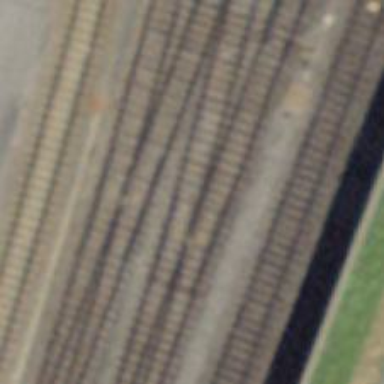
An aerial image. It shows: Single-track railway siding with electrified contact lines.